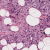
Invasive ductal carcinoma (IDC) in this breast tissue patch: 1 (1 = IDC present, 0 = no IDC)